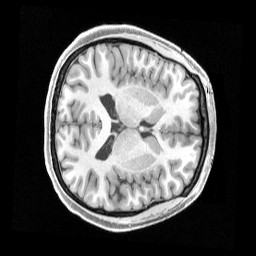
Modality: T1w
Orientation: axial
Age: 25
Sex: female
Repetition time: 2.4 s
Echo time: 0.00222 s